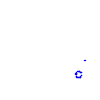
Particle: kaon